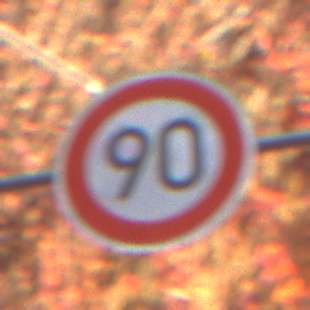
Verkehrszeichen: Geschwindigkeit90
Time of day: MorningAfternoon
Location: Outdoor (Urban)
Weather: Clear
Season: NotSpecified
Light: Natural